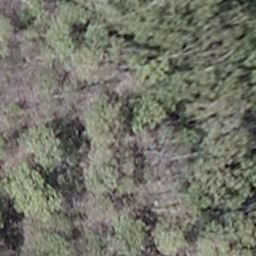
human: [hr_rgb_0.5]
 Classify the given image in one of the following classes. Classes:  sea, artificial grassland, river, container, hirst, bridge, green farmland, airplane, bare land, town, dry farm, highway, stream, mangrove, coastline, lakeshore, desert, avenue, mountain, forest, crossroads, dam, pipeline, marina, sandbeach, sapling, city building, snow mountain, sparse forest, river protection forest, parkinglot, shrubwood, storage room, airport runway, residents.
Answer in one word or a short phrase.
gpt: shrubwood